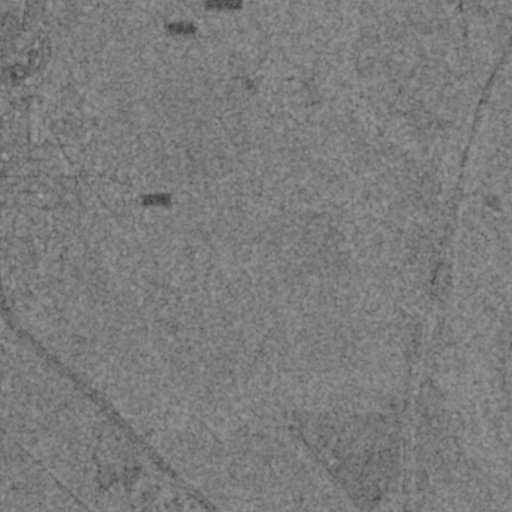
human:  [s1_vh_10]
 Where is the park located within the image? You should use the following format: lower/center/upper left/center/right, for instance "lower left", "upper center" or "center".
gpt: The park is located in the upper left of the image.
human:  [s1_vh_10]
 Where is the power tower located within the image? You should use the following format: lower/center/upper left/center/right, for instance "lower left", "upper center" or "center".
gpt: The power tower is located in the right of the image.
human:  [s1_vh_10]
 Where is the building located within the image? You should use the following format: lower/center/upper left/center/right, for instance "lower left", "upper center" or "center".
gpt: The building is located in the center left of the image.
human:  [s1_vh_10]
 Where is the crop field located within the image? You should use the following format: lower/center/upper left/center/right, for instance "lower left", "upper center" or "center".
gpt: There is no crop field in the image.

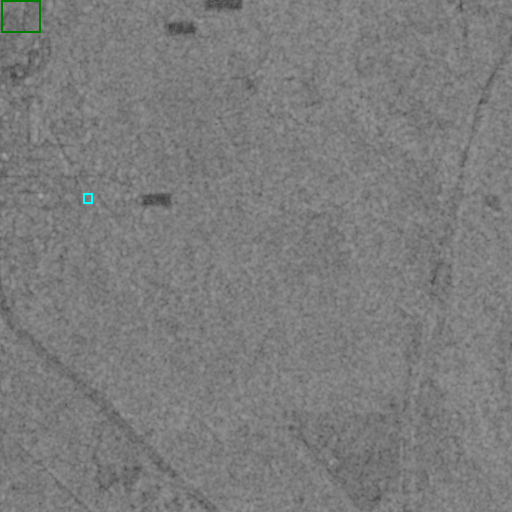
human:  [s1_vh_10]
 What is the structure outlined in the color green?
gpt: The structure outlined in green is a park.
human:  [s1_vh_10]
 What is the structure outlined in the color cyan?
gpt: The structure outlined in cyan is a building.
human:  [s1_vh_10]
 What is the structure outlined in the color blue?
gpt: There is no blue outline.